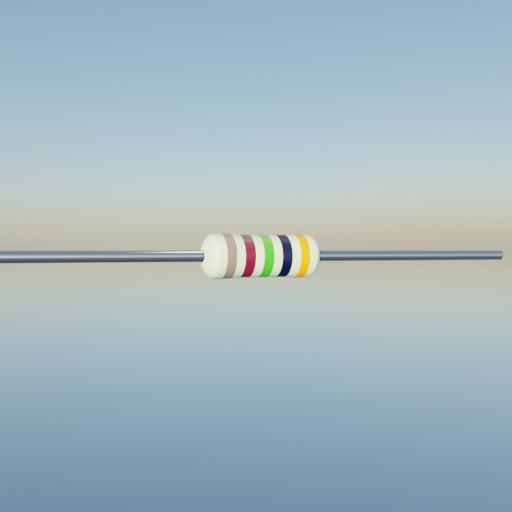
Resistor colour bands (in order): gray, brown, green, black, orange